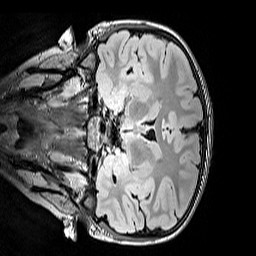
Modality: FLAIR
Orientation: coronal
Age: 12
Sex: female
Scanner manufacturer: siemens
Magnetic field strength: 3 T
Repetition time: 5 s
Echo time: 0.388 s